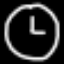
Label: clock